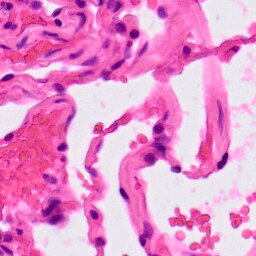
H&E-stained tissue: Lung